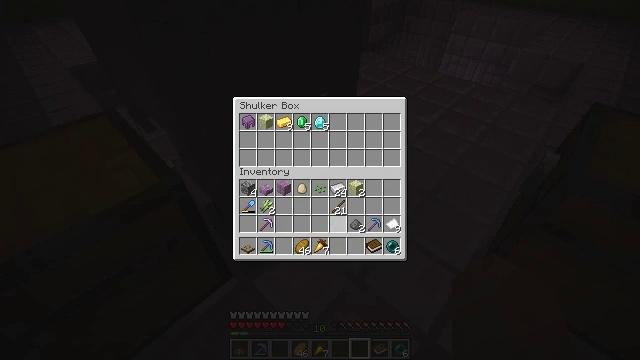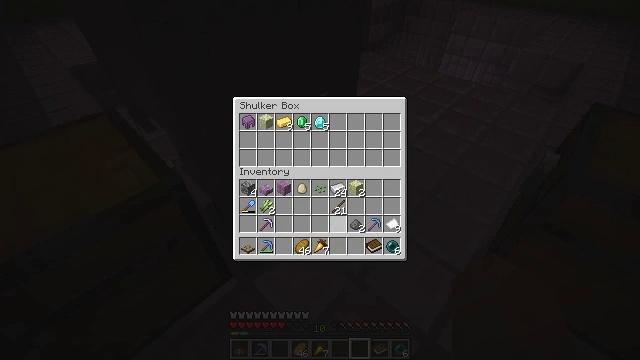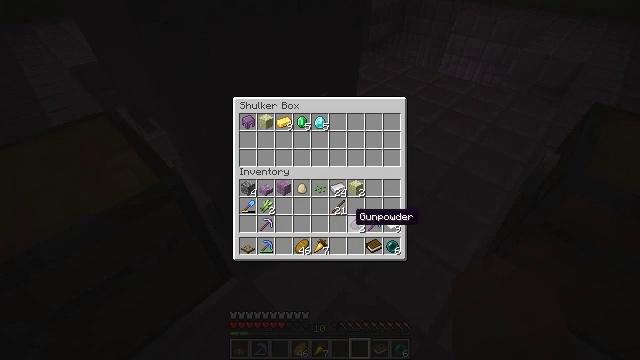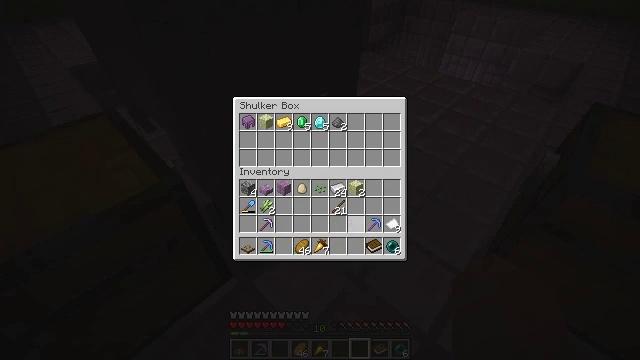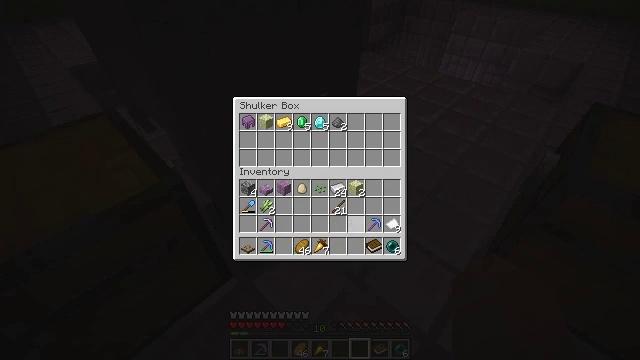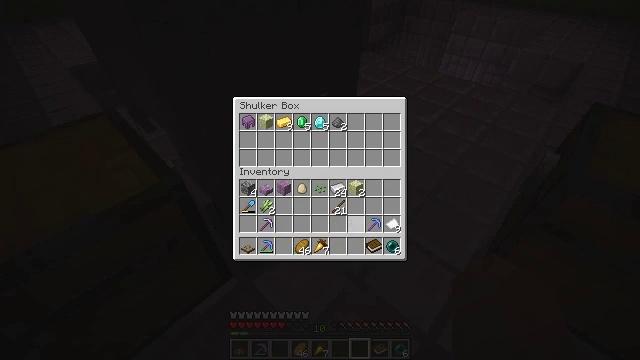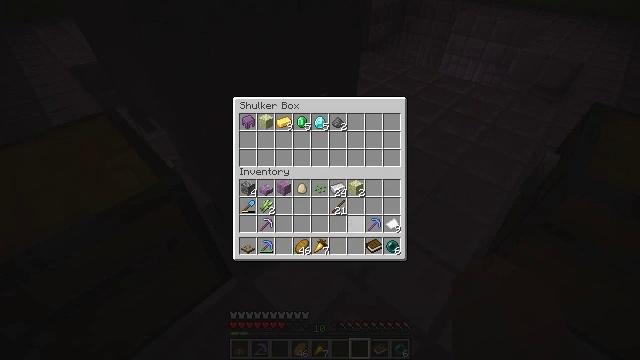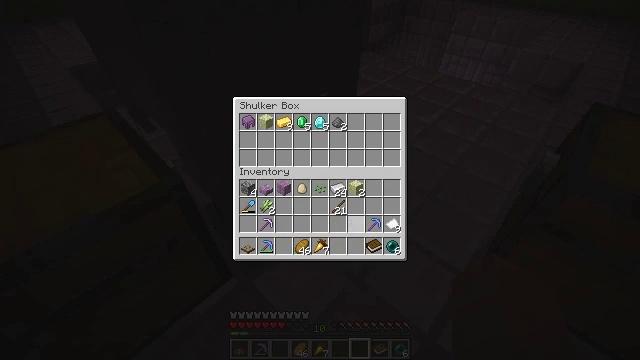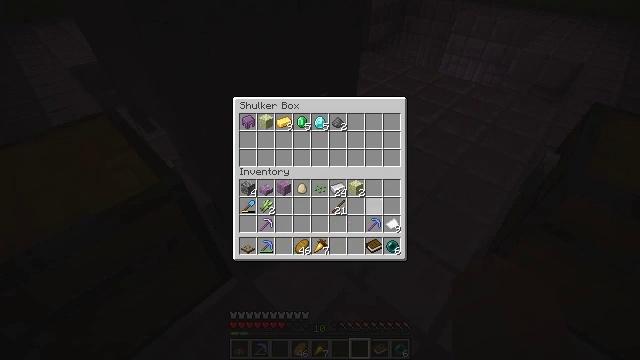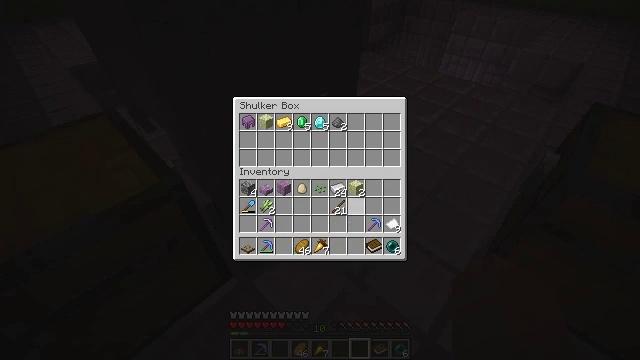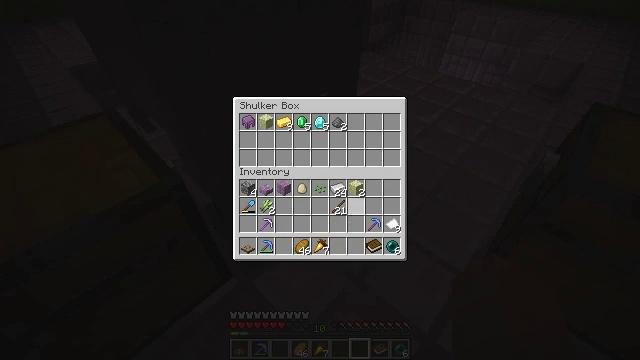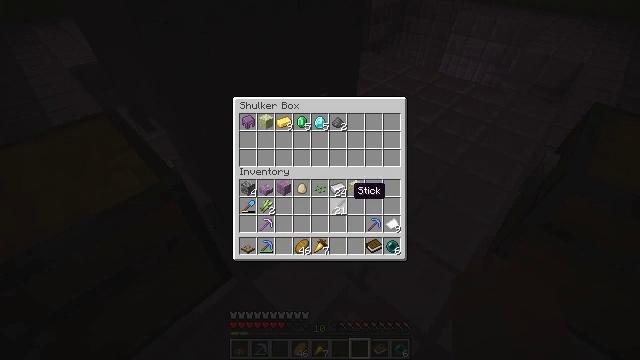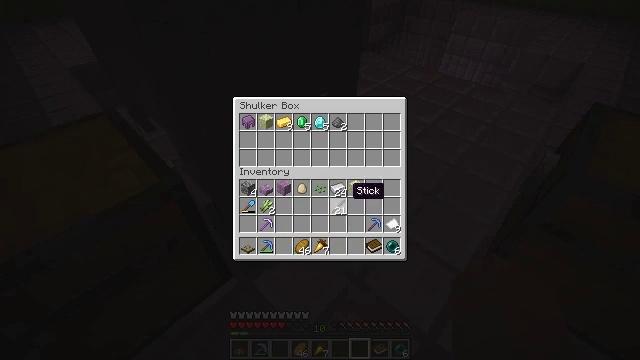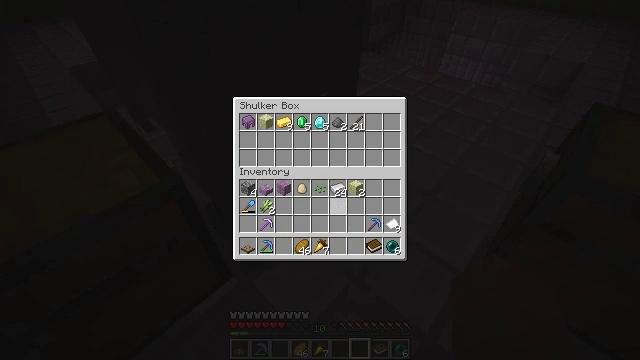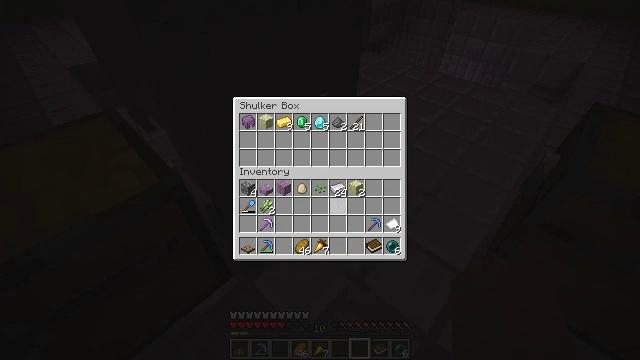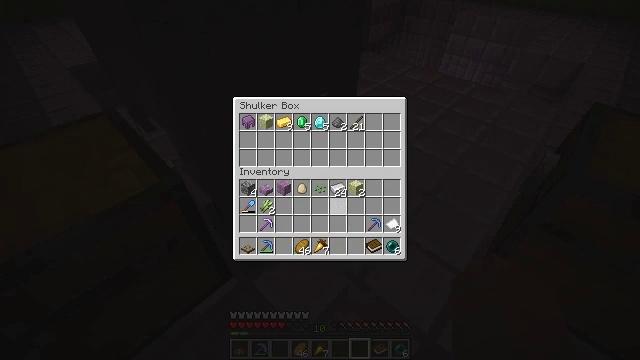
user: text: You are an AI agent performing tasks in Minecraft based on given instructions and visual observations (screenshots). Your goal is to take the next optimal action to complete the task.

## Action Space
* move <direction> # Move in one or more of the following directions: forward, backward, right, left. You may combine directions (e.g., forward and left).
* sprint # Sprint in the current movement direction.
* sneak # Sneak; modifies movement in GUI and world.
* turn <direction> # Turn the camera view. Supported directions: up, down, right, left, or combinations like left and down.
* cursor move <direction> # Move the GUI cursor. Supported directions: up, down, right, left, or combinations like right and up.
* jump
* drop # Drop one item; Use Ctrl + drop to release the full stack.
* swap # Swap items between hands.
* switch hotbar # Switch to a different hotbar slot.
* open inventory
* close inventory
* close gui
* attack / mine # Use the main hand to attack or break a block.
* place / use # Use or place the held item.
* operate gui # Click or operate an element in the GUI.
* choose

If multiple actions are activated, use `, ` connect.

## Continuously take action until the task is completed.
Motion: motion action
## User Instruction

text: Mine the chest to collect it.
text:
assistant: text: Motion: sneak
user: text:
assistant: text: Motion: sneak
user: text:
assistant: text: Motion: sneak, operate gui
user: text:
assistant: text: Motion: sneak, operate gui
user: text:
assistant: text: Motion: sneak, cursor move right
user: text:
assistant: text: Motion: sneak
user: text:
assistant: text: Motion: sneak
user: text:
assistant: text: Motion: sneak
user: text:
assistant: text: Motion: sneak, cursor move up
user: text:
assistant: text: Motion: sneak, cursor move left
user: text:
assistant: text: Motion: sneak
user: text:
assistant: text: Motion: sneak
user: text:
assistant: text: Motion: sneak, operate gui
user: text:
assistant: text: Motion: sneak, operate gui
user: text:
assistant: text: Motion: sneak, operate gui
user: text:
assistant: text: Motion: sneak
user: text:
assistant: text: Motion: sneak
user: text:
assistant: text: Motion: sneak
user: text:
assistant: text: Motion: sneak
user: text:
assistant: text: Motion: sneak
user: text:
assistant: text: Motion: sneak
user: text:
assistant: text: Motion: sneak
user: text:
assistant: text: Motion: sneak, operate gui
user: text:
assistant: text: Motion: sneak, operate gui
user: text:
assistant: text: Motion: sneak, operate gui
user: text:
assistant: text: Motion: sneak
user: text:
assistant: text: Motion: sneak, operate gui
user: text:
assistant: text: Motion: sneak, operate gui
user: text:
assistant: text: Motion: sneak, operate gui
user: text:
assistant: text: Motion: sneak